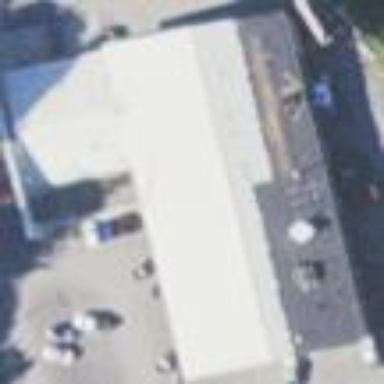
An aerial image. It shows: Building housing car shop.